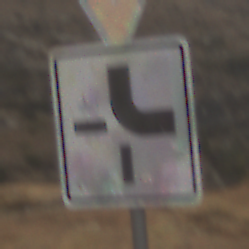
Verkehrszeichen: VerlaufVorfahrtsstrasse4
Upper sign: VorfahrtGewaehren
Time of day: MorningAfternoon
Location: Outdoor (Nature)
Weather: Overcast
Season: NotSpecified
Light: Natural